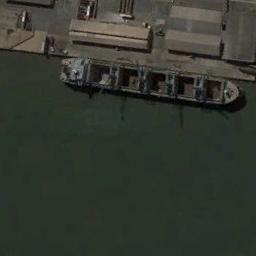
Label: ship